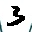
Label: 3